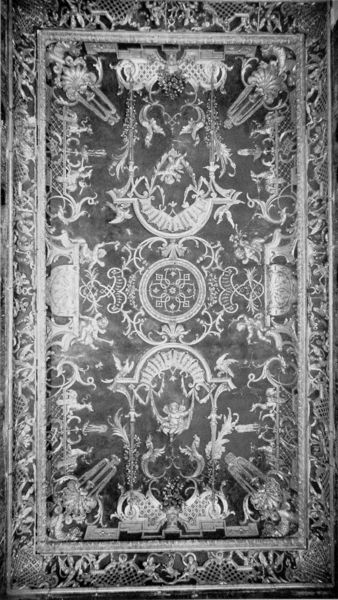
Titel: Blaues Kabinett, Decken-Stukkatur
Künstler: Johann Baptist Zimmermann
Standort: Oberschleißheim
Institution: Neues Schloß Schleißheim
Schlagwörter: blätter, vogel, weiß, blume, blumen, grau, holz, schwarz, tisch, blüte, blüten, tiere, tuch, muster, ornament, teppich, alt, barock, rahmen, spitze, bild, vögel, gold, stickerei, decke, kreis, umrandung, engel, ranken, bogen, rand, bordüre, tapete, symmetrie, floral, ornamente, verzierung, metall, foto, fotografie, bögen, deckel, geflecht, buch, medaillon, orient, rechteck, münchen, symmetrisch, stich, schwarzweiß, kreise, flora, brokat, altar, einband, photo, art, arabisch, geblümt, residenz, zimmermann, leder, zentrum, gewebe, filigran, borde, putten, textil, mittelfeld, graustufen, islam, netz, verzierungen, rosetten, symbole, textilien, schwarz/weiß, rocaille, altartuch, deckenansicht, johann baptist zimmermann, schmückung, textilie, asf, a, ask